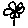
Label: flower